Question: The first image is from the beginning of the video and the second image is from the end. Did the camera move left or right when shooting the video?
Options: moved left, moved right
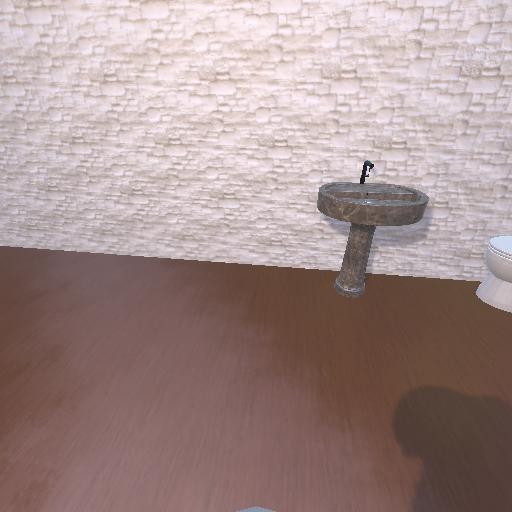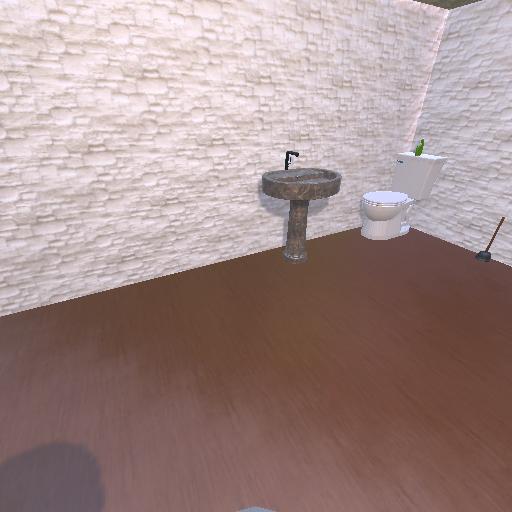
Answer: moved left